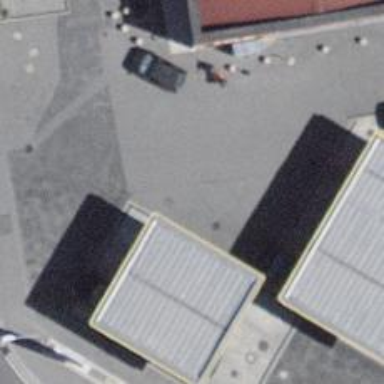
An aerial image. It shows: Fuel station.